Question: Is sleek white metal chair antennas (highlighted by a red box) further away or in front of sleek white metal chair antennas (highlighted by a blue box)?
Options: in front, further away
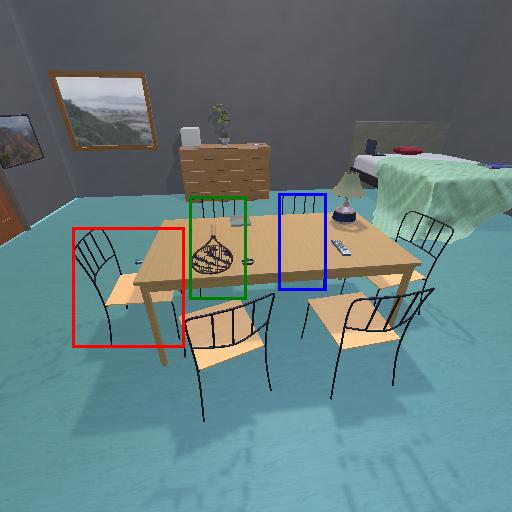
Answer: in front